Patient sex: M
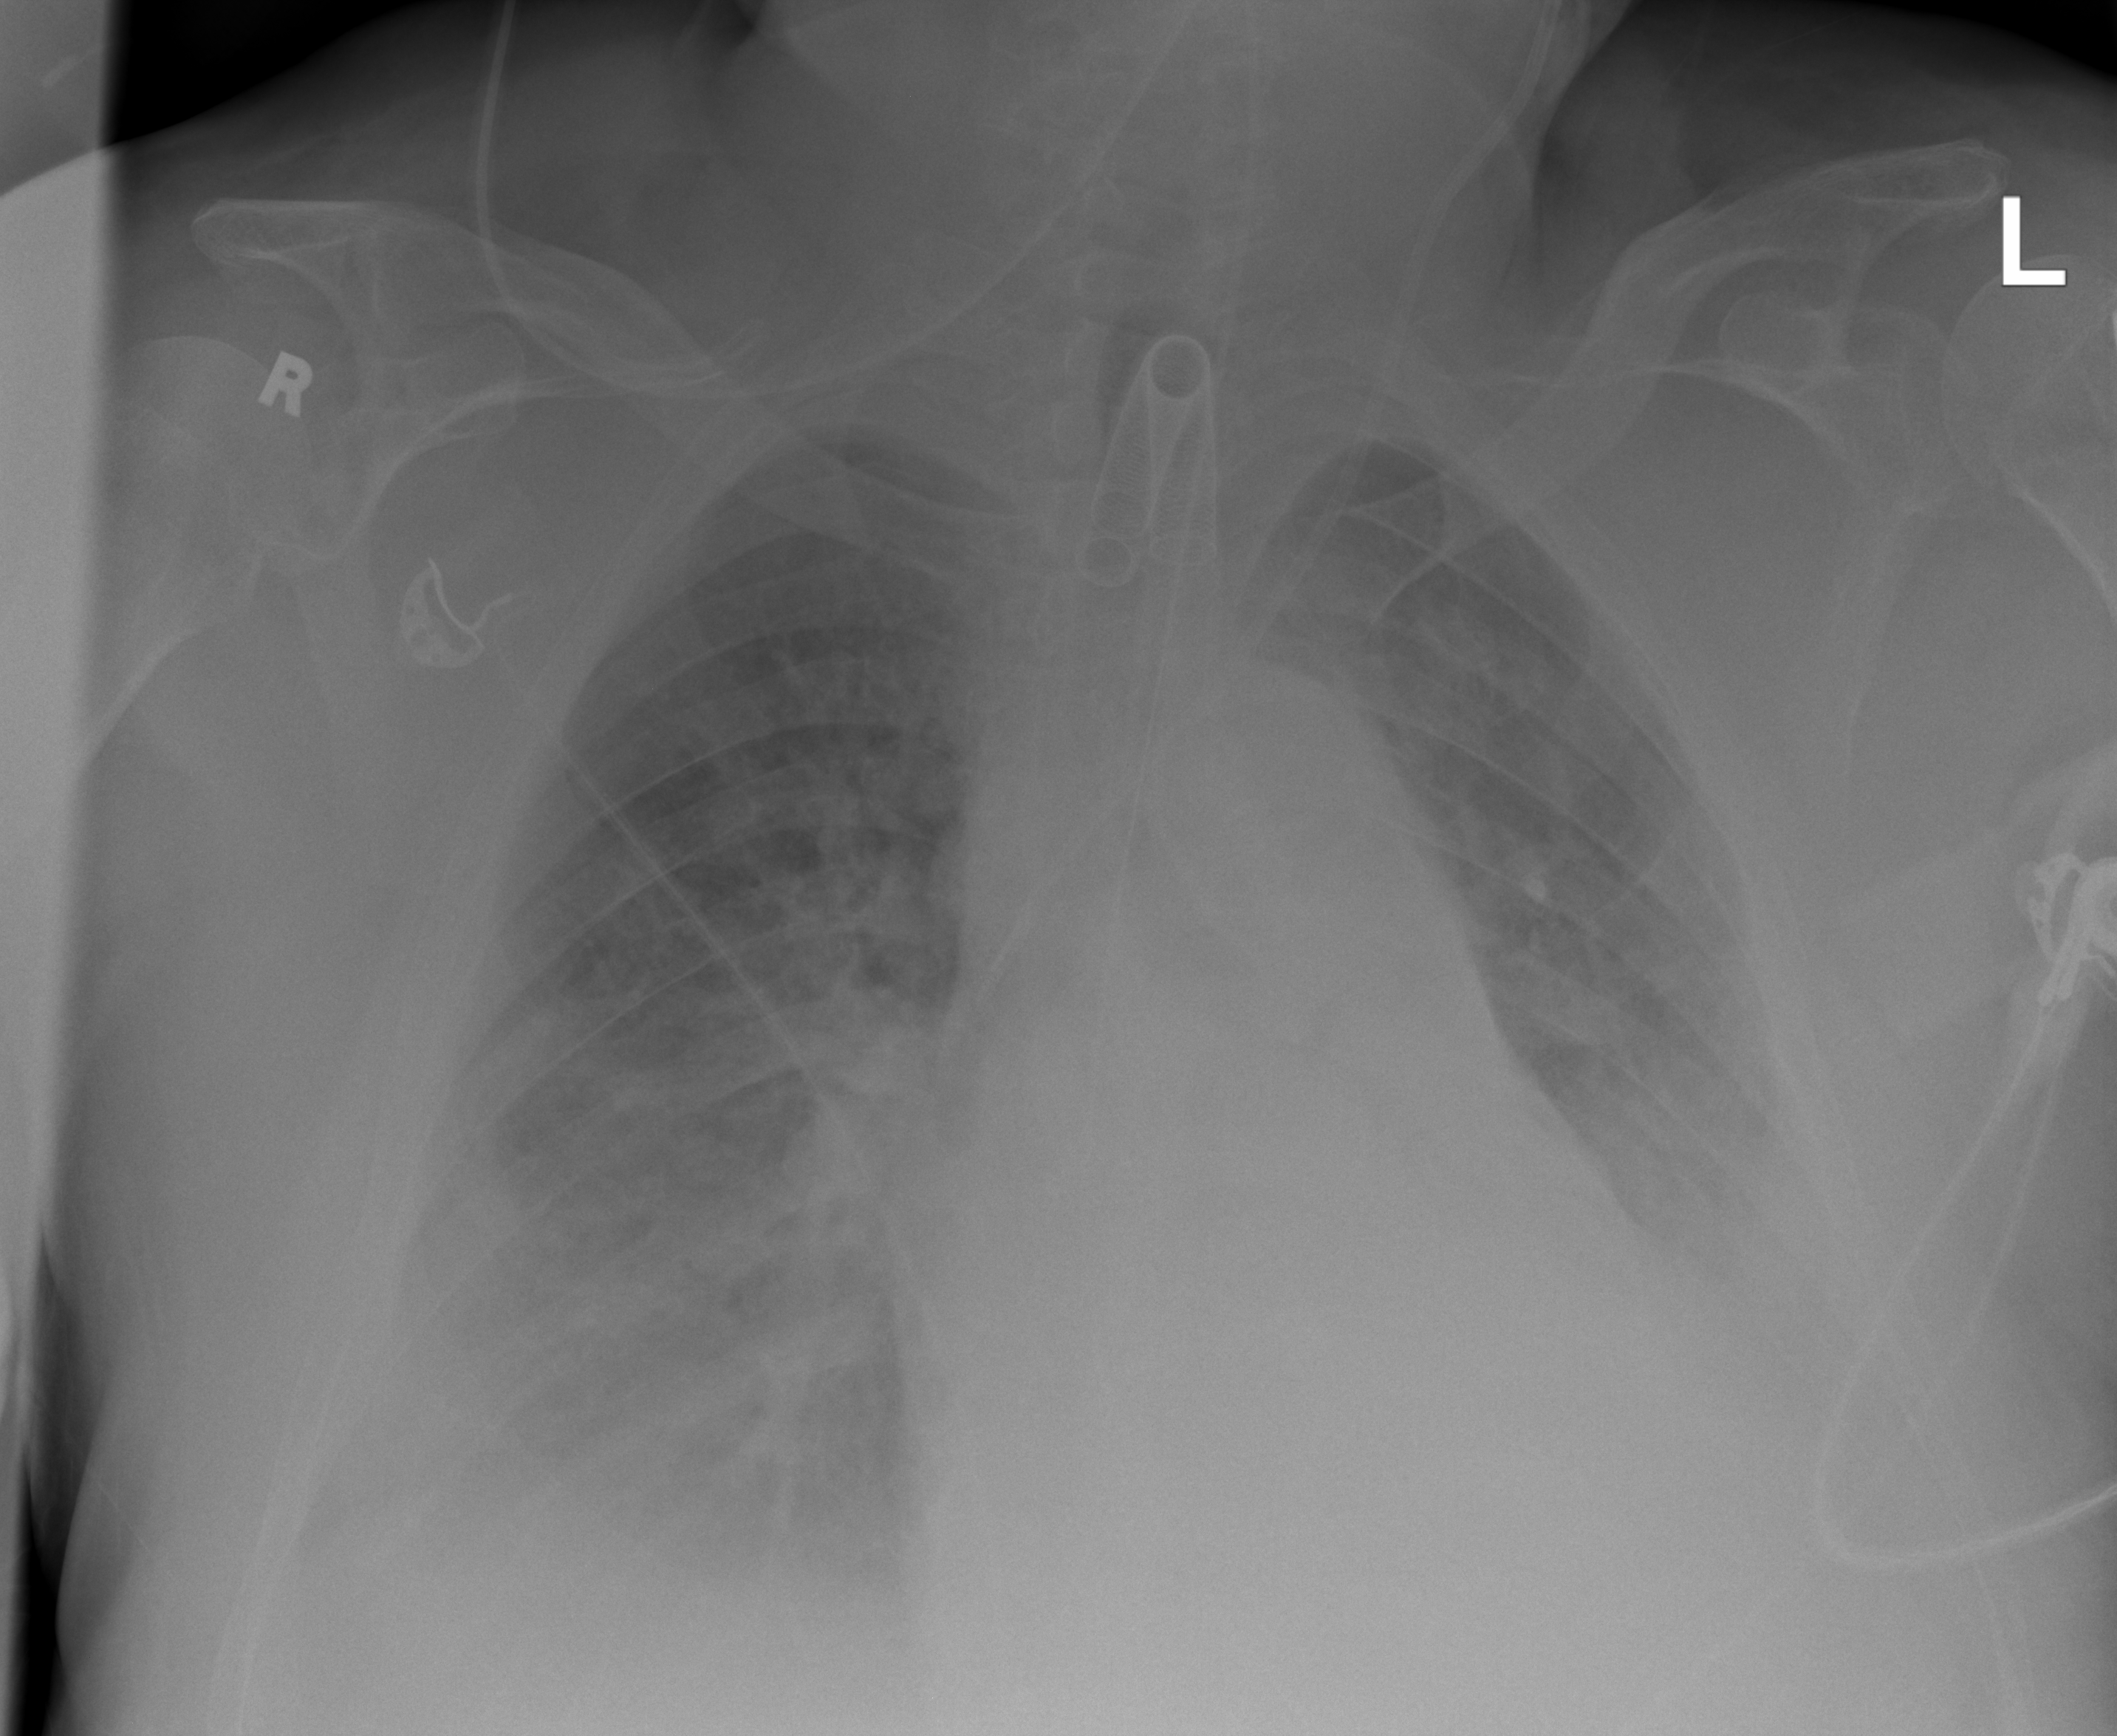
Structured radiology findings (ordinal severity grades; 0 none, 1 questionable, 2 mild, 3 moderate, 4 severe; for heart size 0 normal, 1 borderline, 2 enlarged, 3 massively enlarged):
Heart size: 3
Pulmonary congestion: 3
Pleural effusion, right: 2
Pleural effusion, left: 3
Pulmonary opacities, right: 3
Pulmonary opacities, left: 3
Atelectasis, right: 3
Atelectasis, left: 3